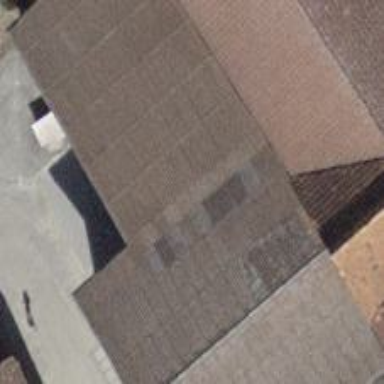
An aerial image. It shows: Barn.